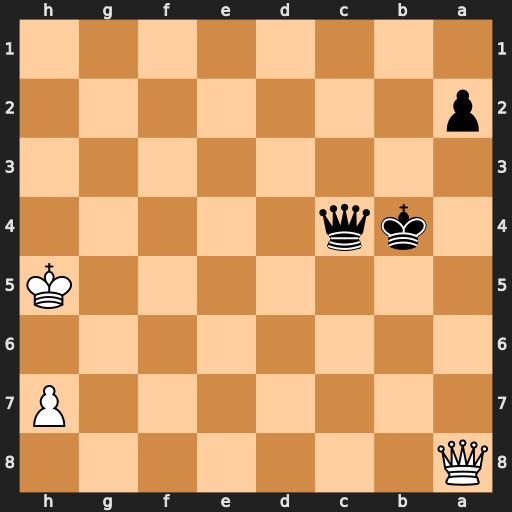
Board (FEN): Q7/7P/8/7K/1kq5/8/p7/8
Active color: b
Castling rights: -
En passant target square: -
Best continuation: Qf7+ Kh6 Qf6+